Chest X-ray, PA view. Patient: 23 years old, sex M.
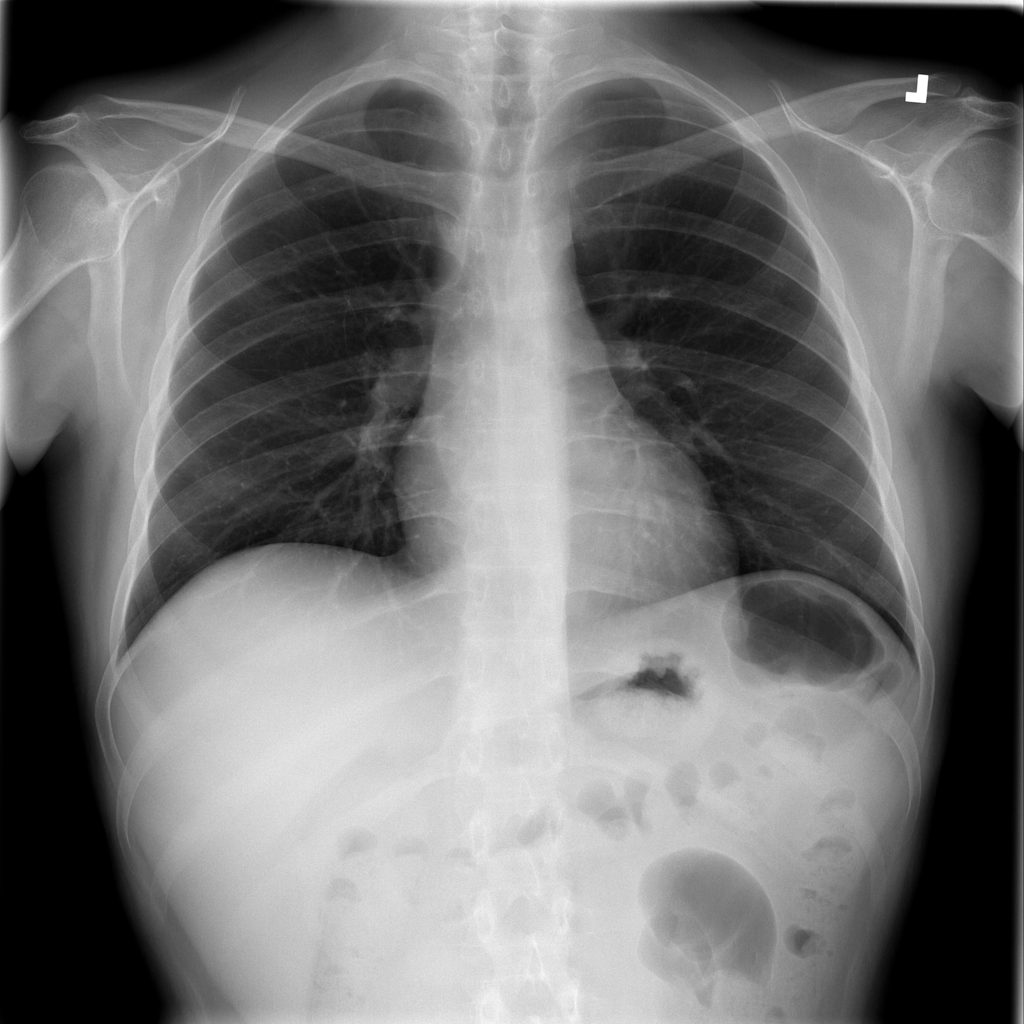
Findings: No Finding